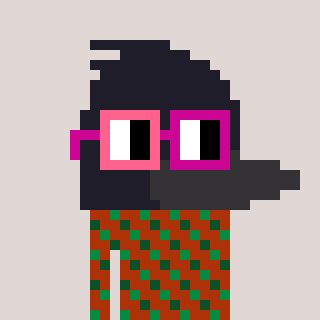
a pixel art character with square pink and red glasses, a raven-shaped head and a hotbrown-colored body on a warm background